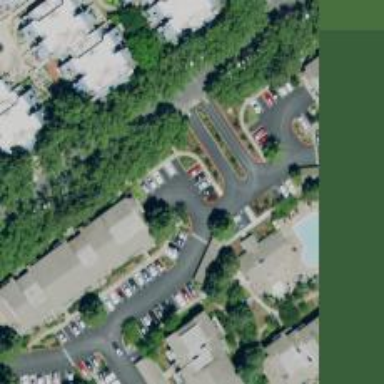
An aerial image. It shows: Parking space.